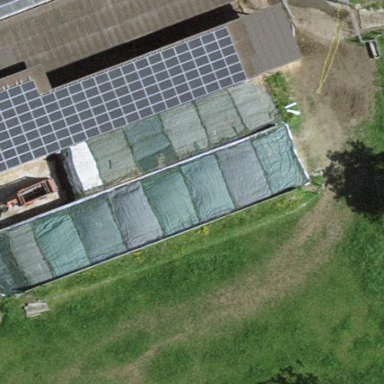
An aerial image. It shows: Farm auxiliary building.